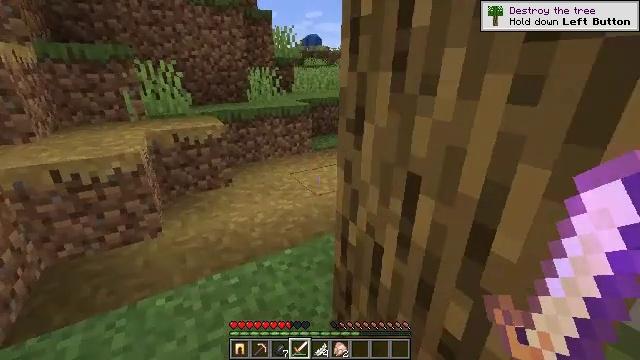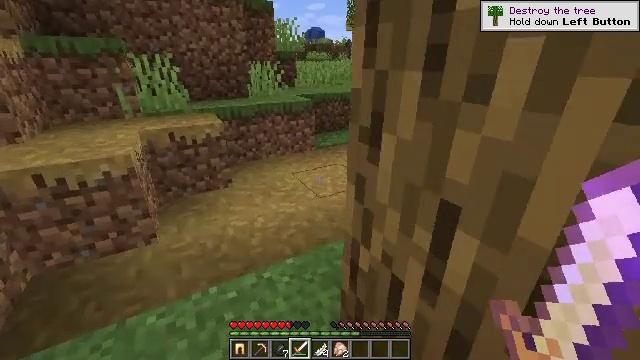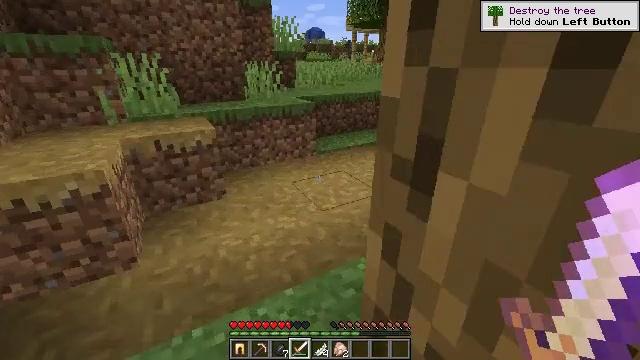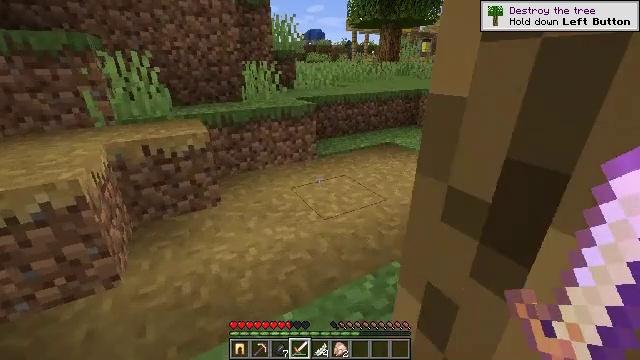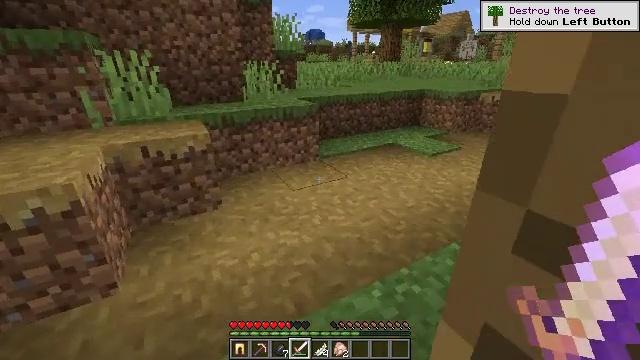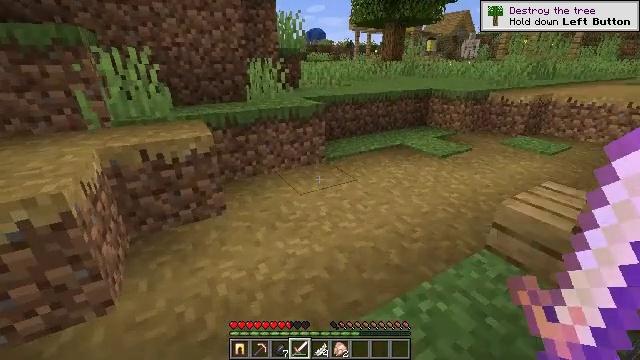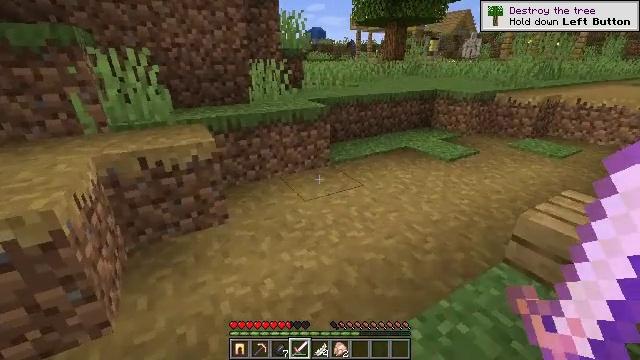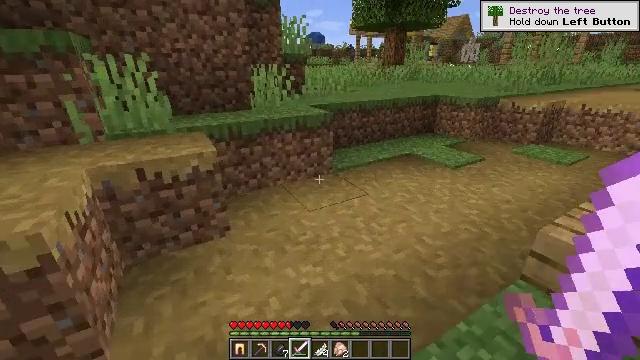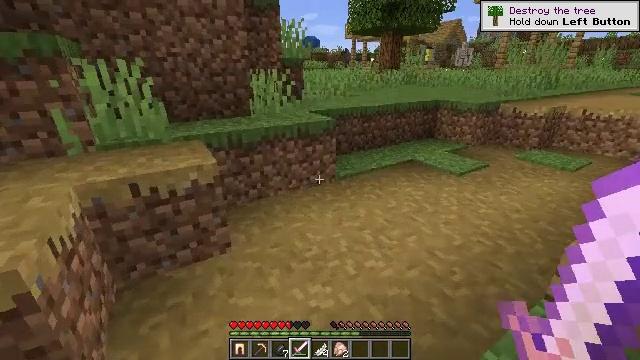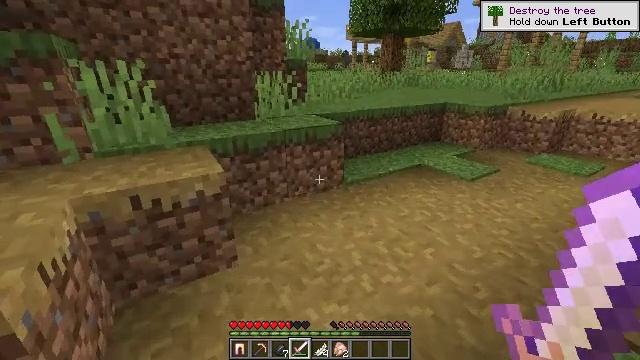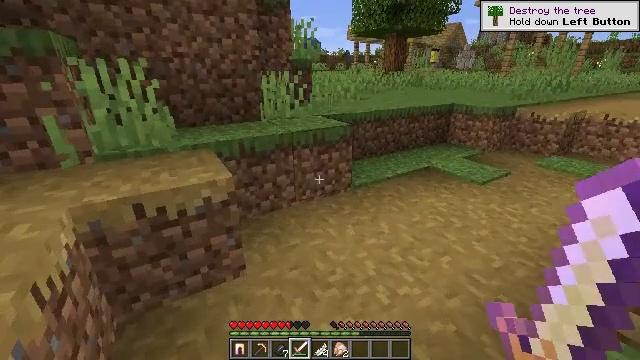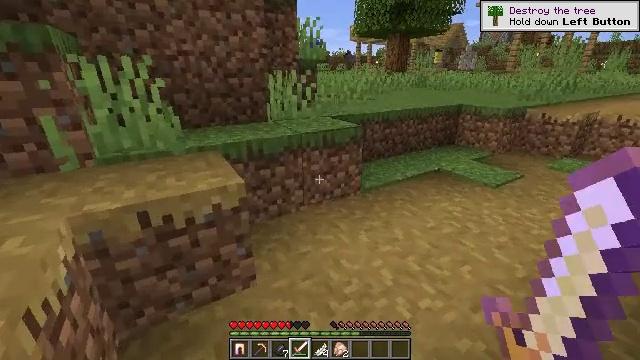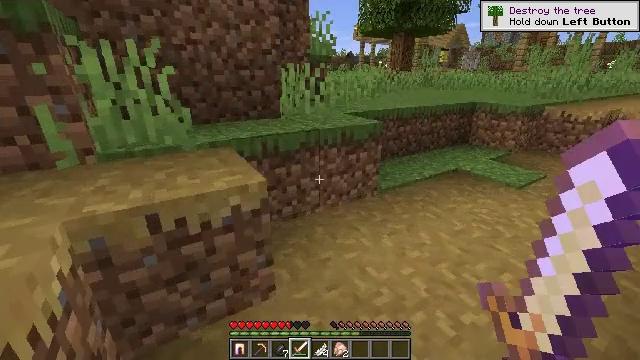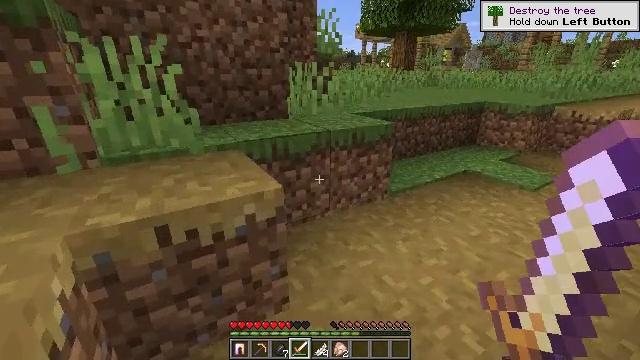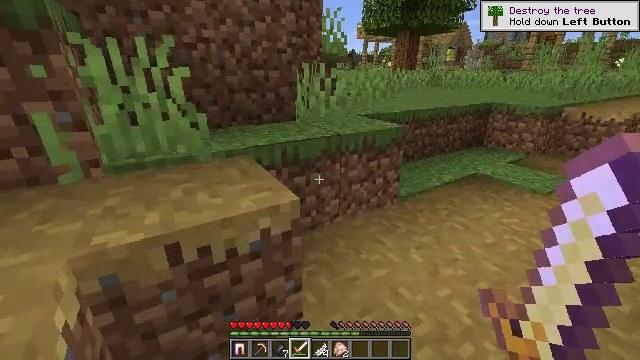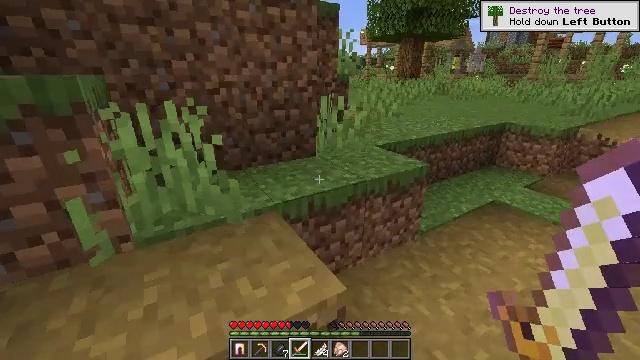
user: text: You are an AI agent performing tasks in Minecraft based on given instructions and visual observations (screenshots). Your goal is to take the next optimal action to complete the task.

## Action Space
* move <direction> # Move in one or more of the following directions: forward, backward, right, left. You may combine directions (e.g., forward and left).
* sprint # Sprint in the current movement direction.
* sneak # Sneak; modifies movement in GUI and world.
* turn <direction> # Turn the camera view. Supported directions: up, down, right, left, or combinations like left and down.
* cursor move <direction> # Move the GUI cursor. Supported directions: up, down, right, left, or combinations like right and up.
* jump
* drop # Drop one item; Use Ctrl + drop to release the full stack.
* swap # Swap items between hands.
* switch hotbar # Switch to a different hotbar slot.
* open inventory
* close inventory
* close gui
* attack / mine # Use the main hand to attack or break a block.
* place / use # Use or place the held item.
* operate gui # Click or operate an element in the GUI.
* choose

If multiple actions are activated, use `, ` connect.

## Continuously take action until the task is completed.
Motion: motion action
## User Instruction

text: Break the bell in the village.
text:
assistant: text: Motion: move forward, turn down
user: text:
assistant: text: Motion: move forward
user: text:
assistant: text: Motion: move forward
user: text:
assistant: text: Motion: move forward
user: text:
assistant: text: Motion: move forward
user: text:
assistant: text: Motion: move forward
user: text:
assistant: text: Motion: move forward and move left
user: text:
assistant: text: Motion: move forward and move left, turn right
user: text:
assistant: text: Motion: move forward and move left
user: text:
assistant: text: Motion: move forward and move left
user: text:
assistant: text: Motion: move forward and move left
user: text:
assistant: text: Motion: move forward and move left
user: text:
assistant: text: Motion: move forward and move left
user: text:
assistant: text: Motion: move forward and move left
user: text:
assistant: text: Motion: move forward and move left, jump
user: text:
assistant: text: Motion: move forward, jump
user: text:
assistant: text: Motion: move forward, jump
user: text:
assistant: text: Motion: move forward, jump
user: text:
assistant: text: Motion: move forward, jump
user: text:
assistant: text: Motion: move forward, turn right and up, jump
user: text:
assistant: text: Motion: move forward, turn right and up, jump
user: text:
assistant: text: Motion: move forward, turn right and up, jump
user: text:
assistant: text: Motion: move forward, turn right, jump
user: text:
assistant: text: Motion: move forward, turn right, jump
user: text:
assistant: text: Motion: move forward, turn right and down, jump
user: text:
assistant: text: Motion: move forward, turn right and down, jump
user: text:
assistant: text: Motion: move forward and move right, turn down, jump
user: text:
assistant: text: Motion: move forward and move right, turn down, jump
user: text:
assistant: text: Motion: move forward and move right, turn down, jump
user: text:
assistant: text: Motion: move forward and move right, turn down, jump